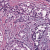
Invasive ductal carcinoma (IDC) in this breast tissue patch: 1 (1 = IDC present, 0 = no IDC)